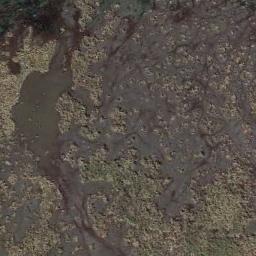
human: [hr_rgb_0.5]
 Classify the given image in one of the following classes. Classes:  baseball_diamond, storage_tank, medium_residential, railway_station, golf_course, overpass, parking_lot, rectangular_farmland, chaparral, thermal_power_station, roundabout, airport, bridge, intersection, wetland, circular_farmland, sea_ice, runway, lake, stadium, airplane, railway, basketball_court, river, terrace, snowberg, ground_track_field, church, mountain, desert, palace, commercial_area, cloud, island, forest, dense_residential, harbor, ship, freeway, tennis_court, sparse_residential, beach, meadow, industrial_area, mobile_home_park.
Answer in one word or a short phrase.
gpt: wetland